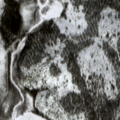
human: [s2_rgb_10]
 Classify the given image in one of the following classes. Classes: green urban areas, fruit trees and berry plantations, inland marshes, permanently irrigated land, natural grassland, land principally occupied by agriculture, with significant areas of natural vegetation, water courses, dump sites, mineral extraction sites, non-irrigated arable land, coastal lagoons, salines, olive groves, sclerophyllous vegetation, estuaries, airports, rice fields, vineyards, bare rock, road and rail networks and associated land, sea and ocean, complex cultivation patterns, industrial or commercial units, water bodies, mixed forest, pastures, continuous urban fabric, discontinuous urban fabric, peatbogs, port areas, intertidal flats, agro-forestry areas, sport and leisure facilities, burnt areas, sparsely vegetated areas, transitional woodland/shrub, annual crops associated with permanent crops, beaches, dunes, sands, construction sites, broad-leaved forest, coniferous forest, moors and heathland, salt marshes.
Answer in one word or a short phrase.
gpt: coniferous forest, transitional woodland/shrub, water bodies